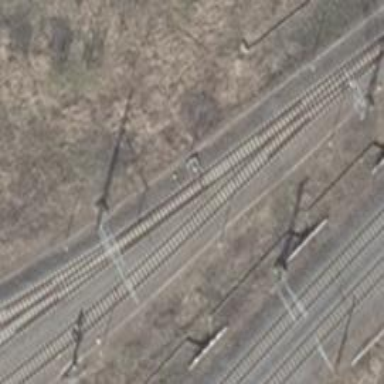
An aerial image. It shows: Railway switch.